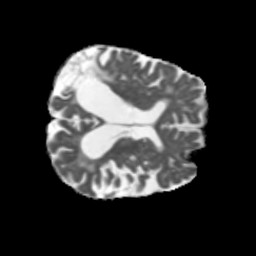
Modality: MD
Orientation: axial
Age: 66
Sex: female
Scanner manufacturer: siemens
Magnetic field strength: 3 T
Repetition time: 5.47 s
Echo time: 0.0854 s